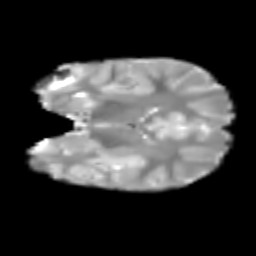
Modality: T2w
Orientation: coronal
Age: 7
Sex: female
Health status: healthy